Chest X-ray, PA view. Patient: 58 years old, sex M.
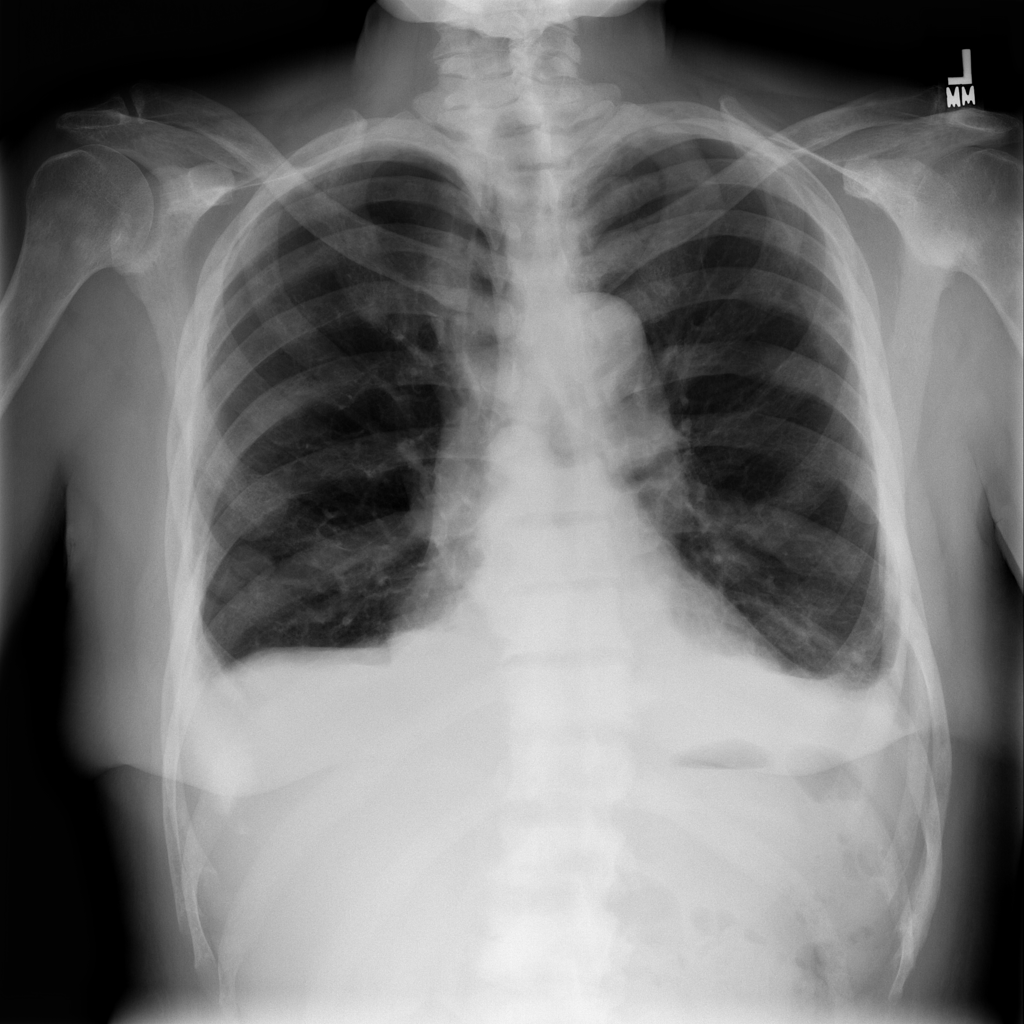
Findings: No Finding